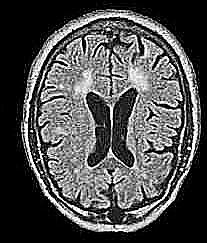
Label: notumor